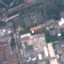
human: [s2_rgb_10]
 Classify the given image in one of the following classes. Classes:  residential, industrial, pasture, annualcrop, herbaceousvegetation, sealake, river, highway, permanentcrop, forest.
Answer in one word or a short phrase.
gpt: Industrial